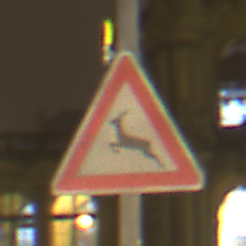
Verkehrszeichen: WildwechselRechts
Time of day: Night
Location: Outdoor (Urban)
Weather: Overcast
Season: NotSpecified
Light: Artificial